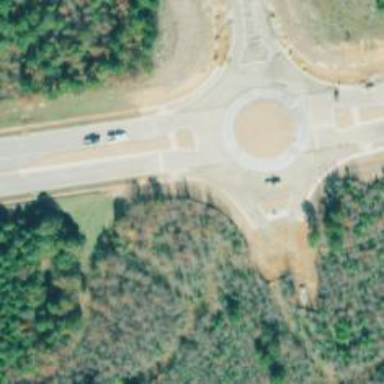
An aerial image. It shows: Marked crossing on the road.